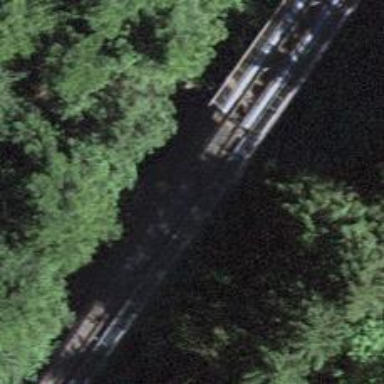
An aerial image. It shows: Disused railway bridge.